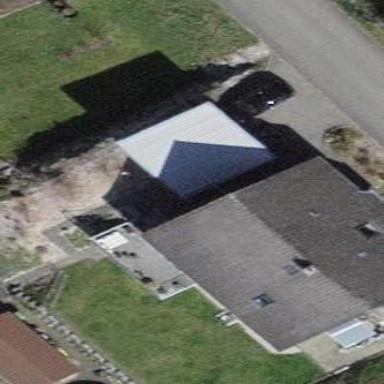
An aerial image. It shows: Garage building.